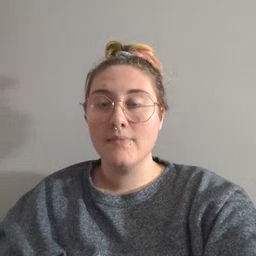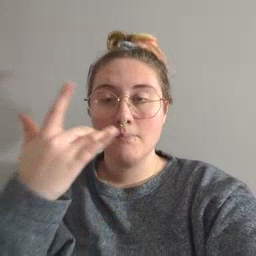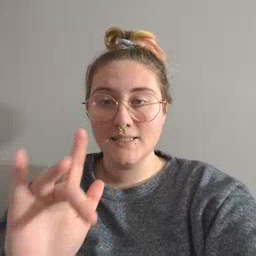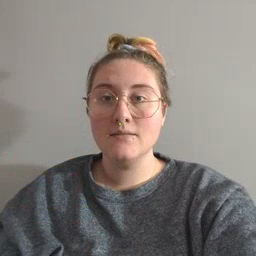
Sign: empty